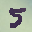
Label: 5